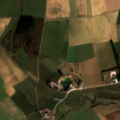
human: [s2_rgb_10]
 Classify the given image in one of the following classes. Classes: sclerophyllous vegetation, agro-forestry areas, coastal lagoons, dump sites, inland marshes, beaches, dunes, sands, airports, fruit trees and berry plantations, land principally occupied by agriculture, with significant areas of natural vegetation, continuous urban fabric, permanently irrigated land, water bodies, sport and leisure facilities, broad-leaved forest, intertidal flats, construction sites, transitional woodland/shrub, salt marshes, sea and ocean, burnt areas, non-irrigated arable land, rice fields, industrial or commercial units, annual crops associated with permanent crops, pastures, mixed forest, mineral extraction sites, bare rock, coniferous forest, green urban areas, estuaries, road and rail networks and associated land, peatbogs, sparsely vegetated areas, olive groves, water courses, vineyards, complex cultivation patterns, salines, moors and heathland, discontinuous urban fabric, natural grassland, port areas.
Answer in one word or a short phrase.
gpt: discontinuous urban fabric, non-irrigated arable land, pastures, complex cultivation patterns